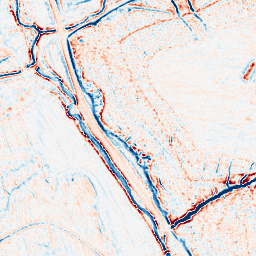
Category: edge_preserving
Decomposition family: bilateral
Decomposition parameters: d: 9
sigma_color: 50
sigma_space: 75
Upsampling method: edge_directed
Upsampling parameters: scale: 2
Upsampling scale: 2